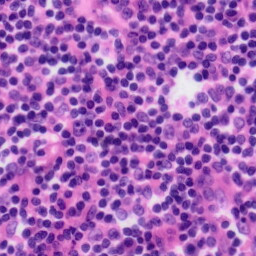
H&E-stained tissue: Tonsil